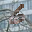
Label: 6